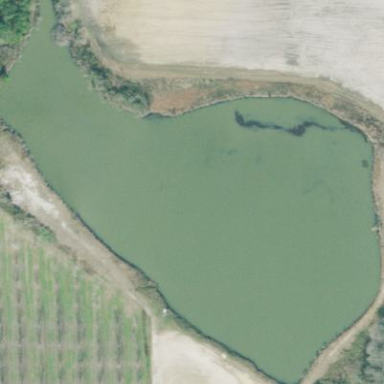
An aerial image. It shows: Natural reservoir of water.